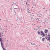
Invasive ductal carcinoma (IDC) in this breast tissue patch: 0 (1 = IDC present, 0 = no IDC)